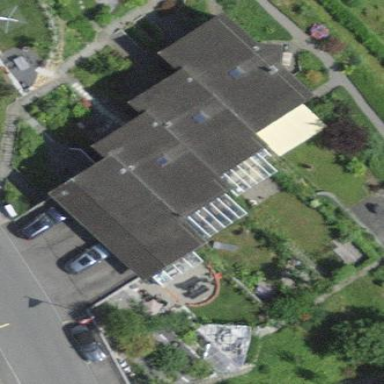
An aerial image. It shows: Detached building.